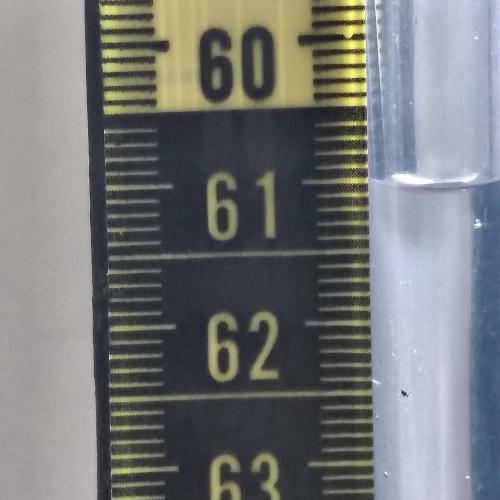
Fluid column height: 61.0 cm